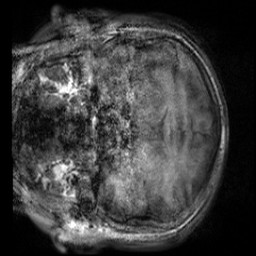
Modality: T1w
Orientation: coronal
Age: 21
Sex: female
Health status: healthy
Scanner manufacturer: siemens
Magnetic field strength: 3 T
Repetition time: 2 s
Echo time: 0.00232 s